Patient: sex M, age 94
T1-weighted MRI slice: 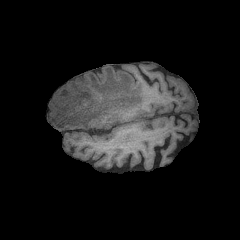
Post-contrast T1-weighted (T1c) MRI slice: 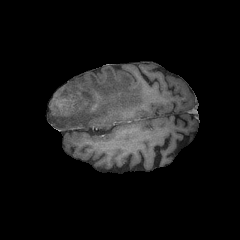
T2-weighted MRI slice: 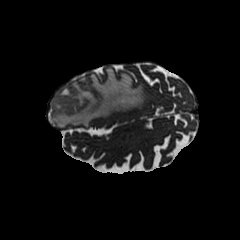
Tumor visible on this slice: yes
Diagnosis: Glioblastoma, IDH-wildtype
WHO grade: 4